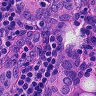
Metastatic tissue present: yes